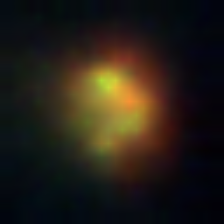
Taxon: NanoPlankton
Group: Other